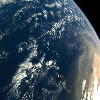
Label: water